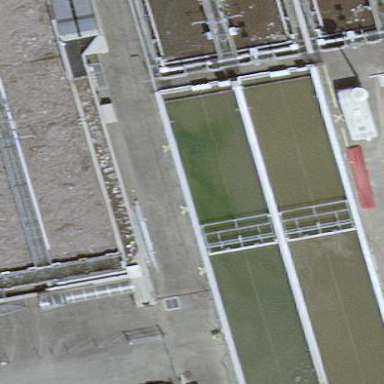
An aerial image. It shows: Image of wastewater.